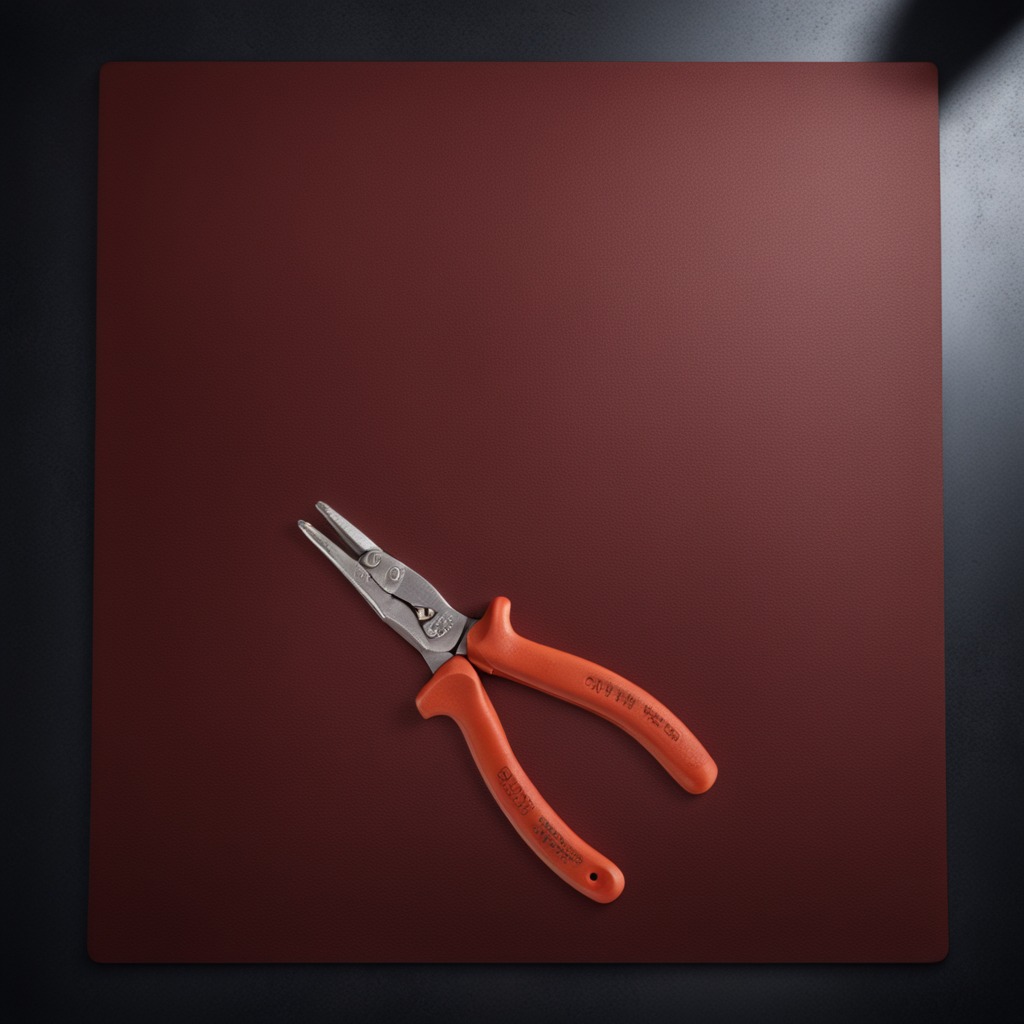
A plier lying on a clean granite tabletop covered with a red rubber mat inside a workshop at night dim ambient light soft shadows worn but beneath the mat